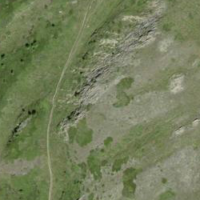
EUNIS habitat code: 26
Species observed at this site:
Gentianella campestris